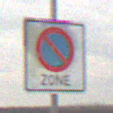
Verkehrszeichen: BeginnEingeschraenktesHalteverbotZone
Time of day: MorningAfternoon
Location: Outdoor (Nature)
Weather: Overcast
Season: NotSpecified
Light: Natural